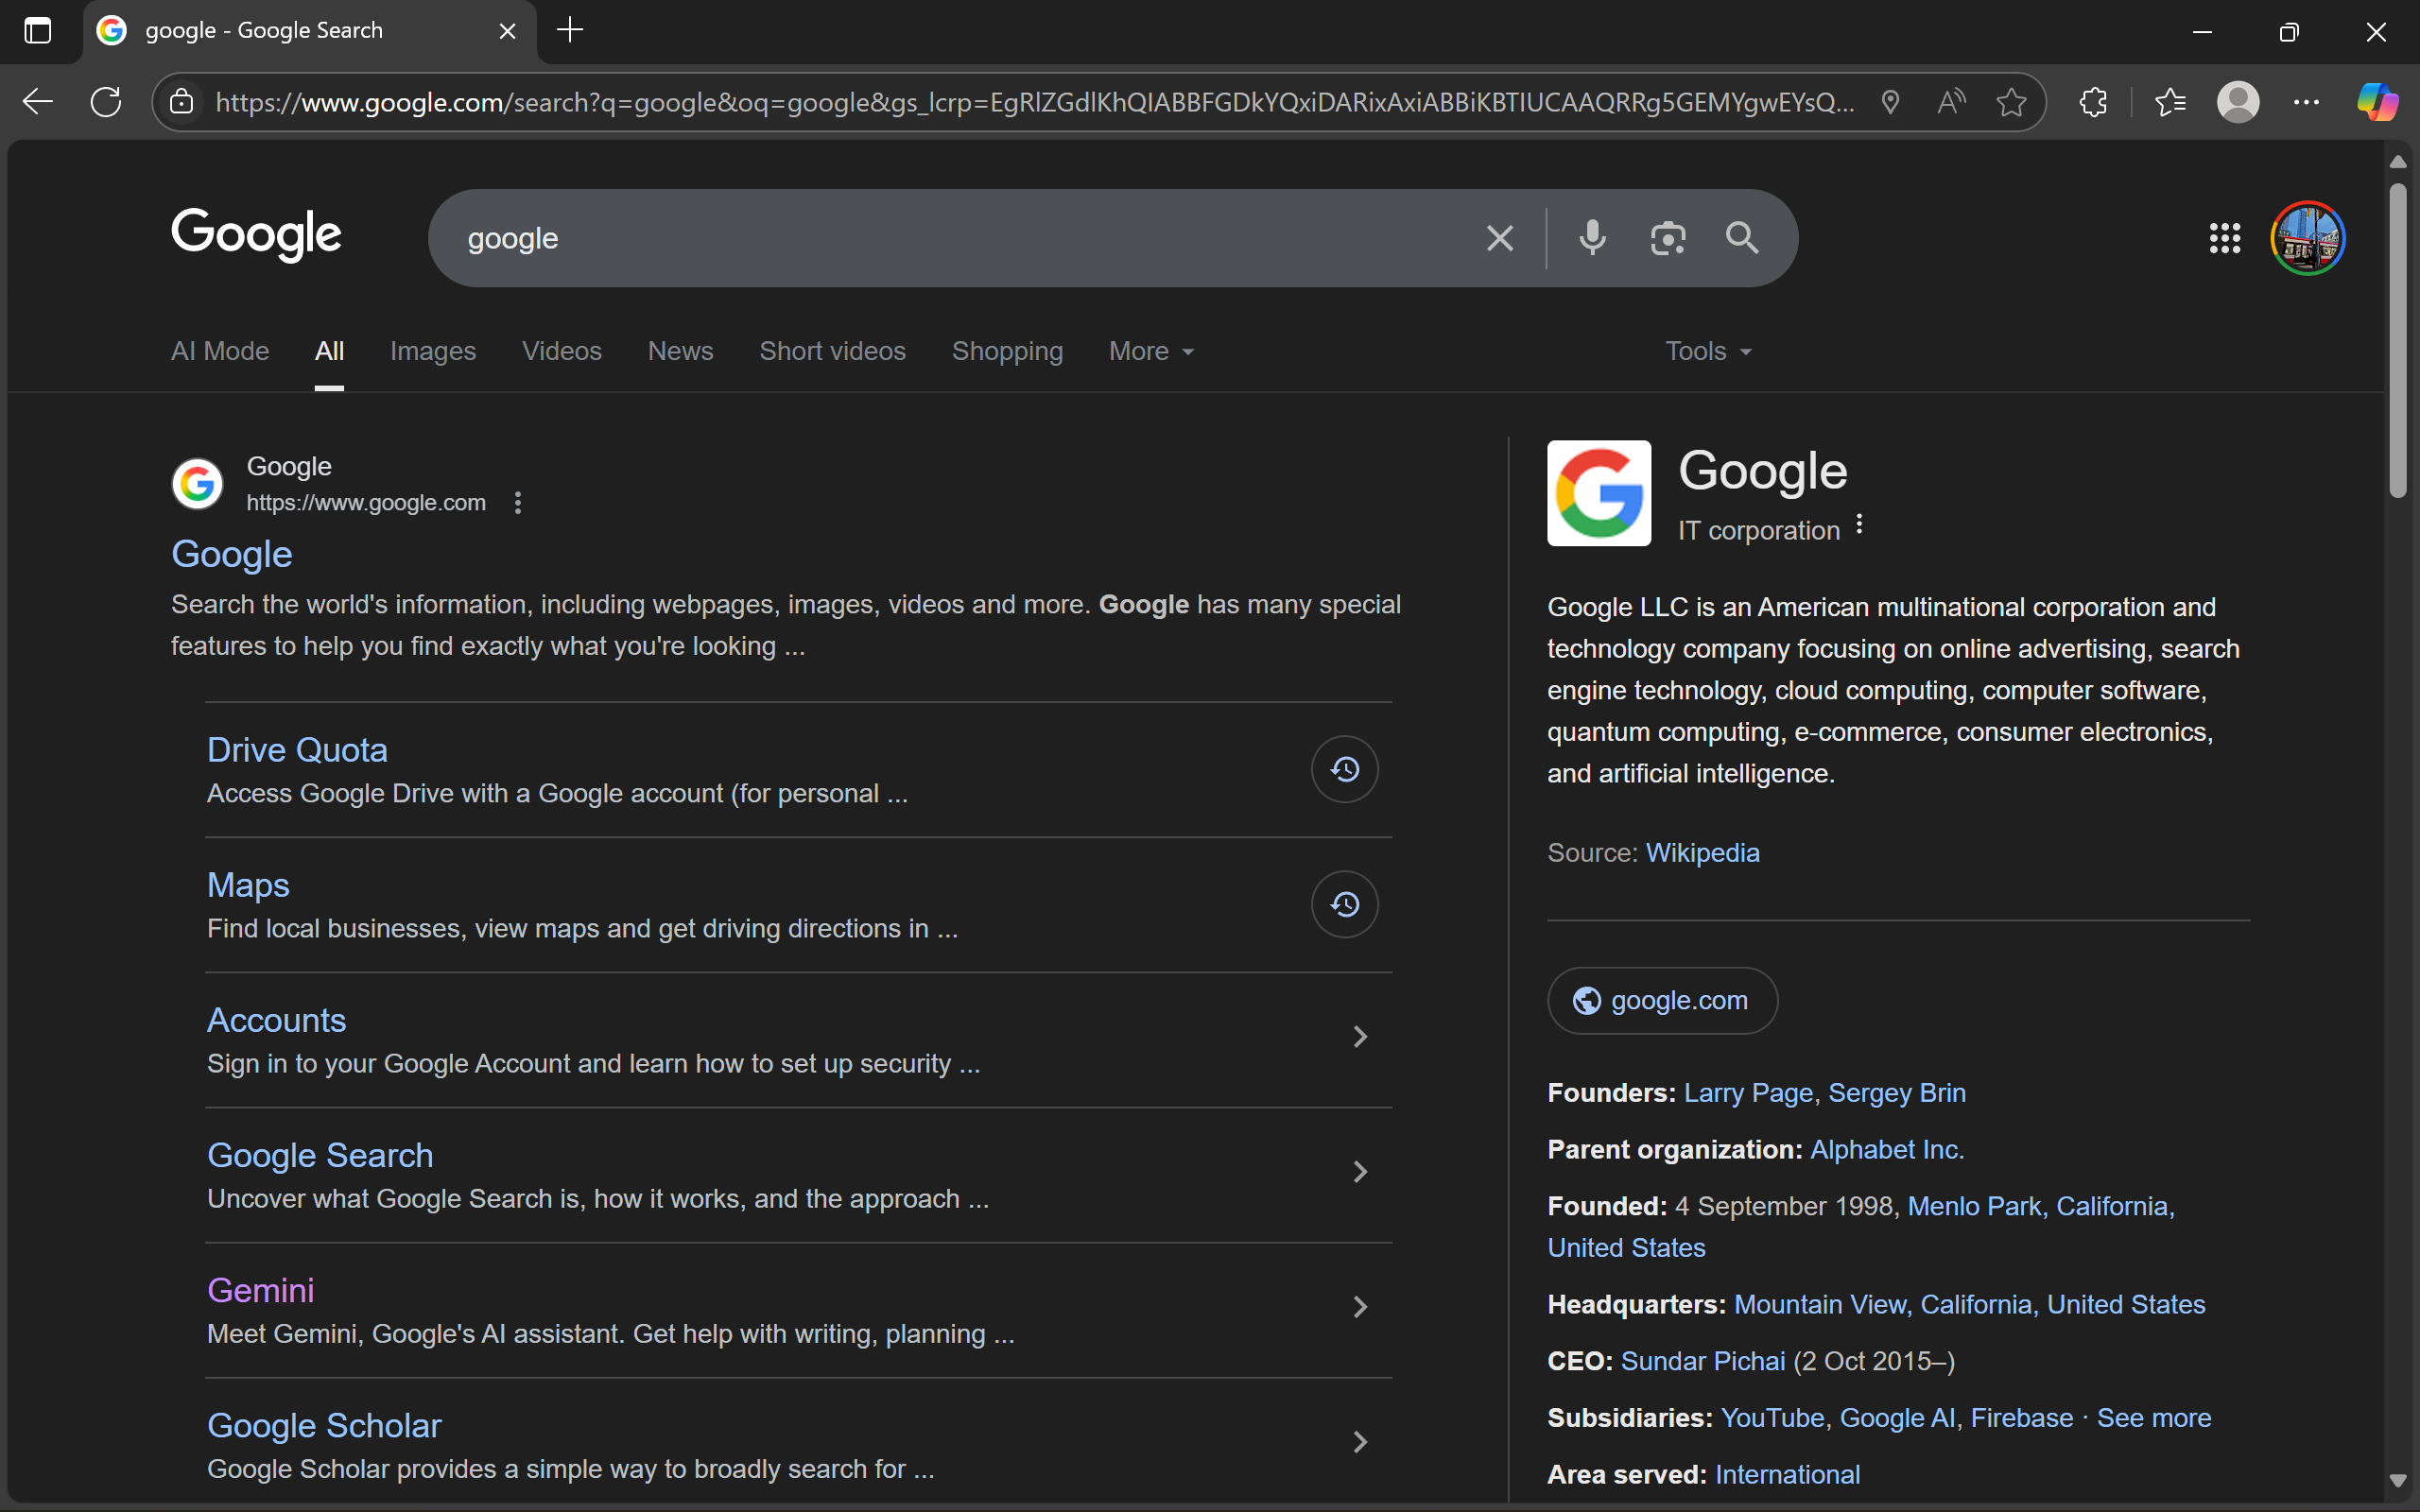
UI elements on screen:
"Desktop - window"
"google - Google Search - window"
"System - menu bar - Contains commands to manipulate the window"
"System - menu item"
"title bar - value: google - Google Search"
"Minimise - button - Moves the window out of the way"
"Maximise - button - Makes the window full screen"
"Close - button - Closes the window"
"window"
"Taskbar - pane"
"pane"
"Running applications - pane"
"window"
"UI element"
"window"
"UI element"
"accessibility_dump_20250821_222656.json - Visual Studio Code - window"
"accessibility_dump_20250821_222656.json - Visual Studio Code - pane"
"pane"
"Minimize - button"
"Maximize - button"
"Close - button"
"pane"
"accessibility_dump_20250821_222656.json - Visual Studio Code - document"
"section"
"pane"
"System - menu bar - Contains commands to manipulate the window"
"System - menu item"
"Minimise - button - Moves the window out of the way"
"Restore - button - Puts a minimised or maximised window back to normal"
"Close - button - Closes the window"
"DesktopWindowXamlSource - pane"
"pane"
"UI element"
"Open Navigation - button"
"window"
"pane"
"grouping"
"Processes - list item"
" - text"
"Performance - list item"
" - text"
"App history - list item"
" - text"
"Startup apps - list item"
" - text"
"Users - list item"
" - text"
"Details - list item"
" - text"
"Services - list item"
" - text"
"pane"
"grouping"
"Settings - list item"
"Welcome to NVDA - window"
"title bar - value: Welcome to NVDA"
"Close - button - Closes the window"
"Welcome to NVDA - dialog - Welcome to NVDA!
Most commands for controlling NVDA require you to hol..."
"Welcome to NVDA! - window"
"Welcome to NVDA! - text"
"Most commands for controlling NVDA require you to hold down the NVDA key while pressing other key..."
"Options - window"
"Options - grouping"
"Keyboard layout: - window"
"Keyboard layout: - text"
"Keyboard layout: - window"
"Keyboard layout: - combo box - value: laptop"
"Keyboard layout: - text - value: laptop"
"Open - button"
"Use CapsLock as an NVDA modifier key - window"
"Use CapsLock as an NVDA modifier key - check box"
"Start NVDA after I sign in - window"
"Start NVDA after I sign in - check box"
"Show this dialog when NVDA starts - window"
"Show this dialog when NVDA starts - check box"
"OK - window"
"OK - button"
"window"
"UI element"
"window"
"pane"
"window"
"pane"
"window"
"Desktop - list"
"Recycle Bin - list item"
"Adobe Acrobat - list item"
"Adobe Digital Editions 4.5 - list item"
"Attack SharkX3Mouse - list item"
"Audacity - list item"
"Edit - list item"
"HP Support Assistant - list item"
"Imaging Edge Desktop - list item"
"NVDA - list item"
"Remote - list item"
"Riot Client - list item"
"Ryzen Controller - list item"
"Steam - list item"
"VALORANT - list item"
"Viewer - list item"
"AddonTemplate-master - list item"
"nvda_dumps - list item"
"list item"
"Tree2JSON.nvda-addon - list item"
"treetojson.zip - list item"